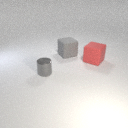
large red rubber cube behind small gray metal cylinder